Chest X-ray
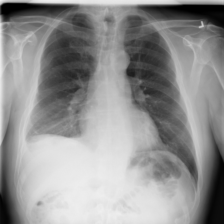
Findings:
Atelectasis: negative
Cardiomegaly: negative
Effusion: positive
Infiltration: negative
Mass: negative
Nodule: negative
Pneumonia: negative
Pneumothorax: negative
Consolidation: negative
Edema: negative
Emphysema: negative
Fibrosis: negative
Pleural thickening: negative
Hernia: negative